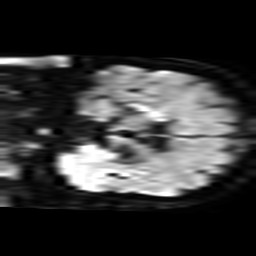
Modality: TRACE
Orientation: coronal
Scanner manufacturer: philips
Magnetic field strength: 3 T
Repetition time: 3.344 s
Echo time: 0.076 s